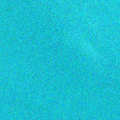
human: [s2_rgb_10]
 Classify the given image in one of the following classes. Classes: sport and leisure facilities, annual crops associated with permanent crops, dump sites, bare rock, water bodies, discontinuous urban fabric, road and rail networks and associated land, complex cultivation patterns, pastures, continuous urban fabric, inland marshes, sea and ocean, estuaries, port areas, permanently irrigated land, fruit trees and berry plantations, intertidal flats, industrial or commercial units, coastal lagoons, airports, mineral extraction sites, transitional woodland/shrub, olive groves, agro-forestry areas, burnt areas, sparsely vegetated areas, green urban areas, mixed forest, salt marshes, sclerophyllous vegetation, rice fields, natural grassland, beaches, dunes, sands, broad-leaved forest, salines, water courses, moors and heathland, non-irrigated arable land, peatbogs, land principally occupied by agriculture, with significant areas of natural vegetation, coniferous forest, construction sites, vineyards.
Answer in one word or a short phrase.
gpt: sea and ocean